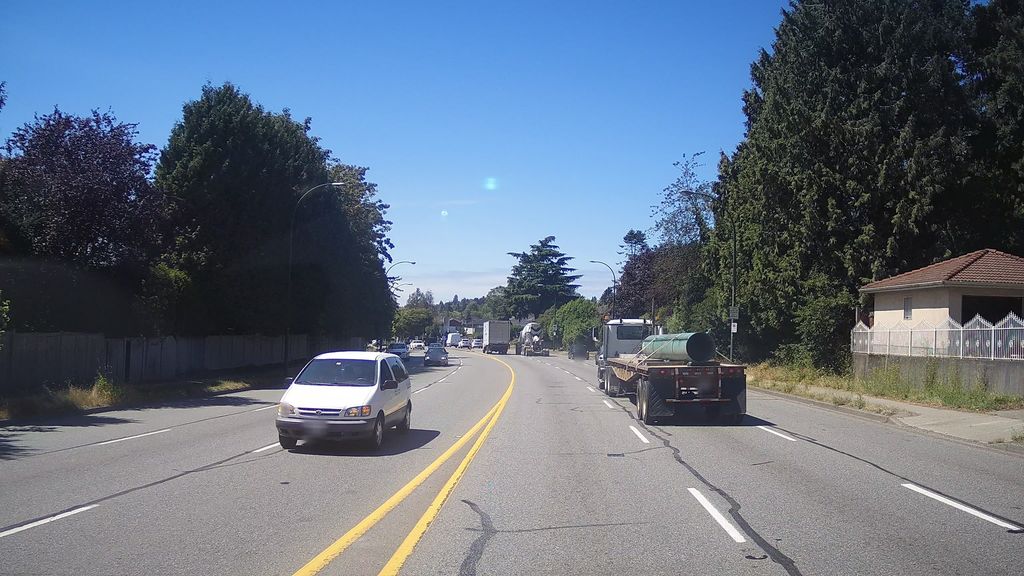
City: vancouver